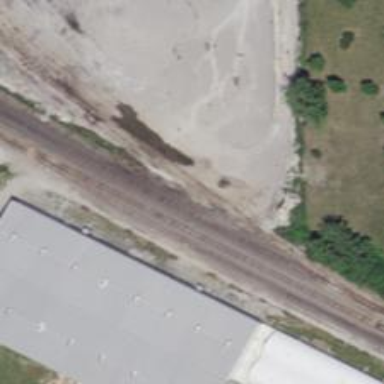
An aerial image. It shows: Railway siding with rails.